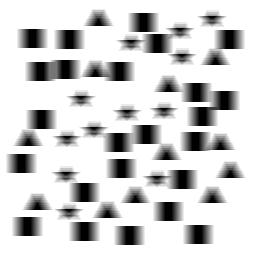
Squares: 24
Triangles: 12
Stars: 12
Total shapes: 48